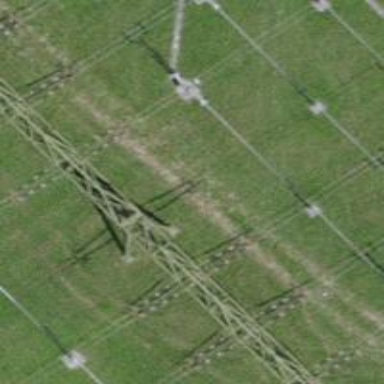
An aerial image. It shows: Insulator used in power systems.